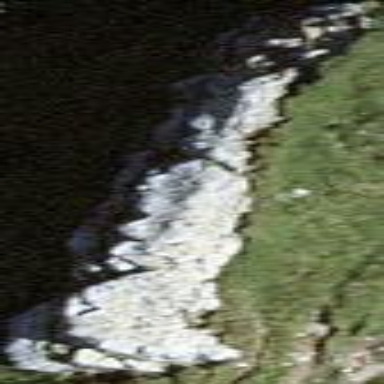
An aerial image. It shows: Landscape of bare rock.